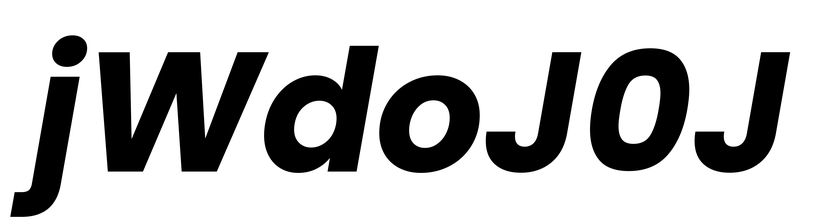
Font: Poppins-BoldItalic